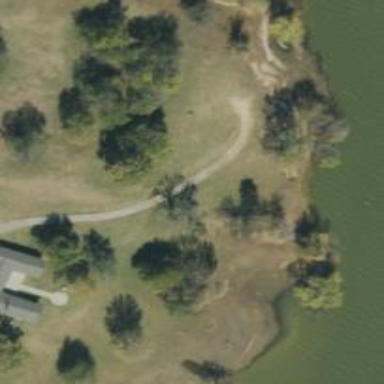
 specifically designed for the sport of disc golf."